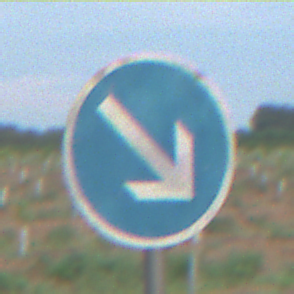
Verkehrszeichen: VorgeschriebeneVorbeifahrtRechts
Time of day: SunriseSunset
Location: Outdoor (Nature)
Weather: PartlyCloudy
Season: NotSpecified
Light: Natural